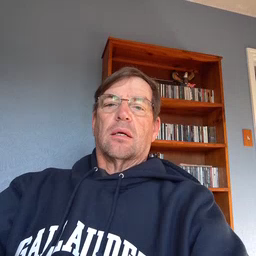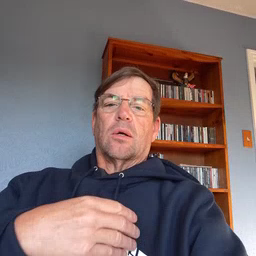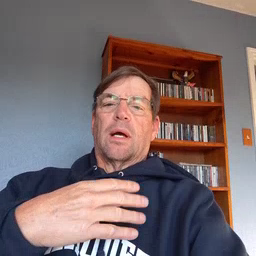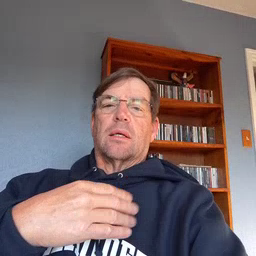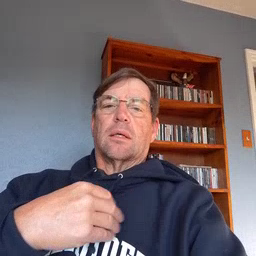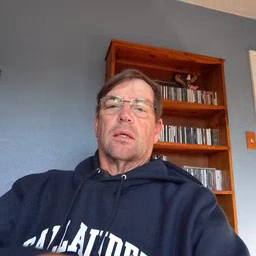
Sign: white